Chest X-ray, AP view. Patient: 58 years old, sex M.
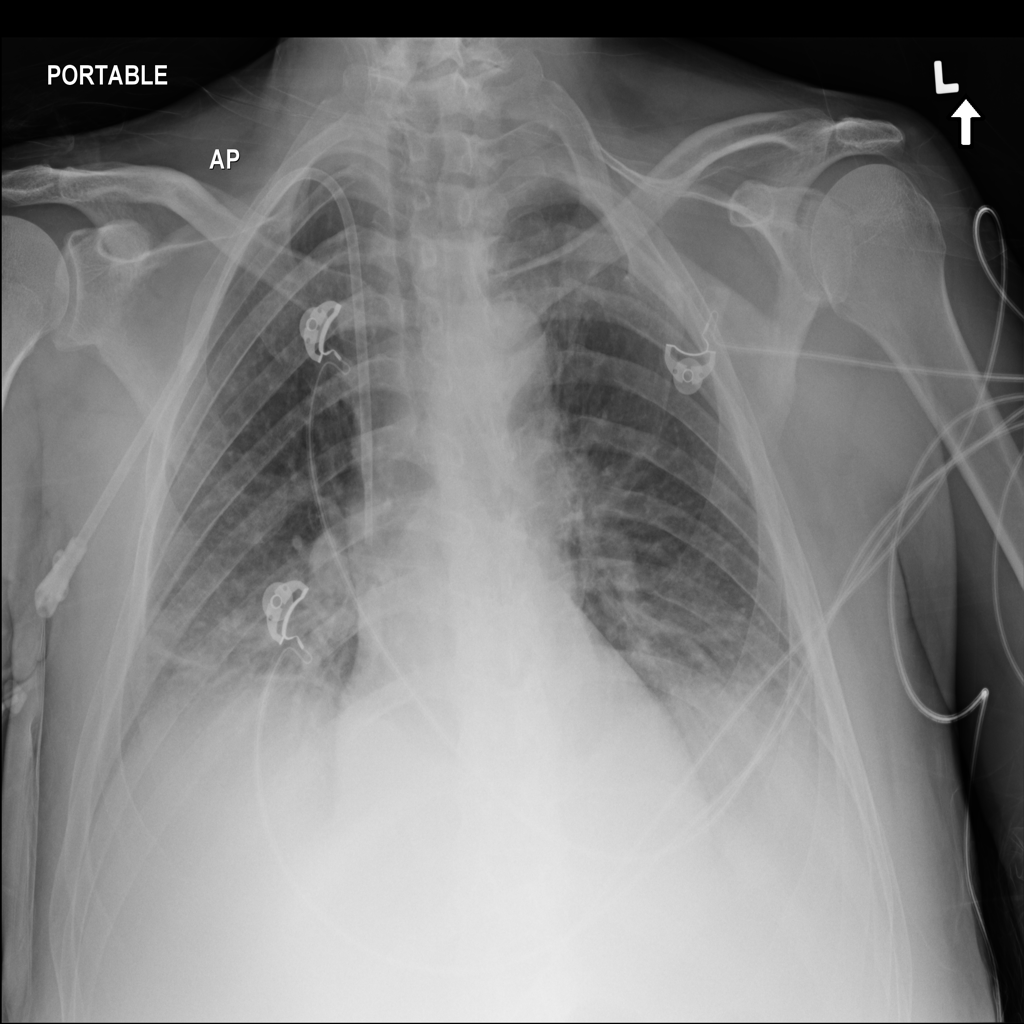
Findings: Atelectasis, Infiltration